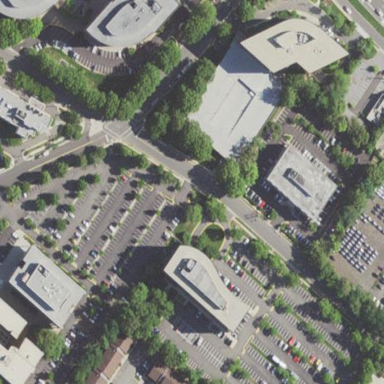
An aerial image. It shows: Commercial area.